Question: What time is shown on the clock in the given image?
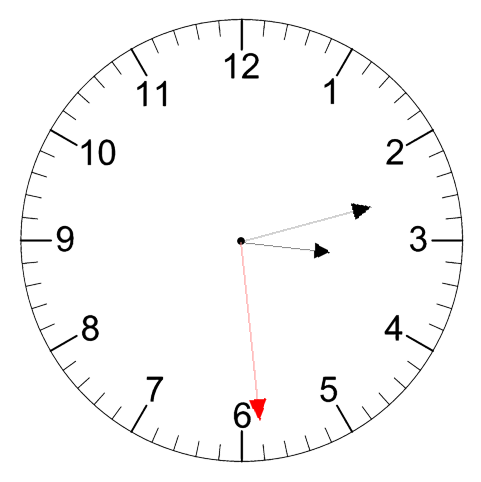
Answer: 03:12:29